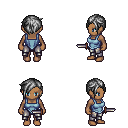
a pixel art fantasy rpg character, female body template, human, dark skin, blue vest, metal pants, gray pixie cut hairstyle, dagger, four views (front, back, left, right), 2x2 character sprite sheet, small pixel art, hard edges, no anti-aliasing